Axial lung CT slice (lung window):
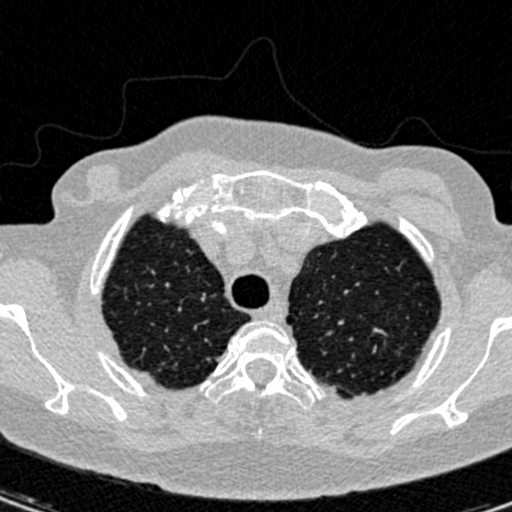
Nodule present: no